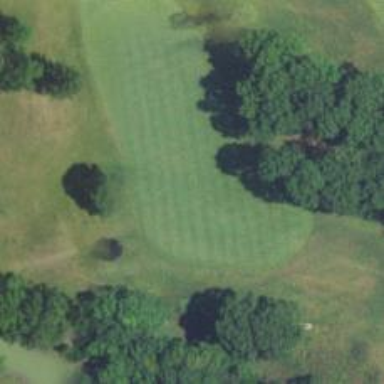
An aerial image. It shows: View of golf hole.